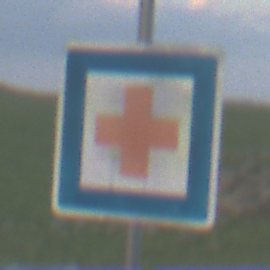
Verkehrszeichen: ErsteHilfe
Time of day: SunriseSunset
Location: Outdoor (Nature)
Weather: PartlyCloudy
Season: NotSpecified
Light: Natural